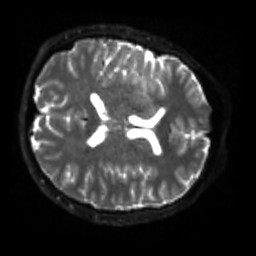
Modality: sbref
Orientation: axial
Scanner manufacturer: siemens
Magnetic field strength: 3 T
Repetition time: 4 s
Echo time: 0.0594 s